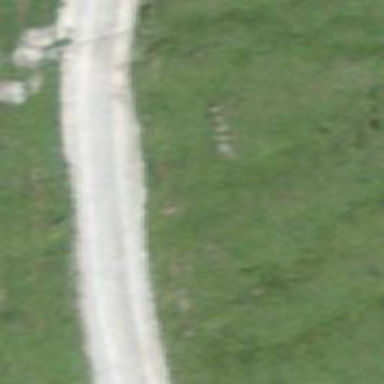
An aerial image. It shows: Gravel track with grade 2 tracktype.